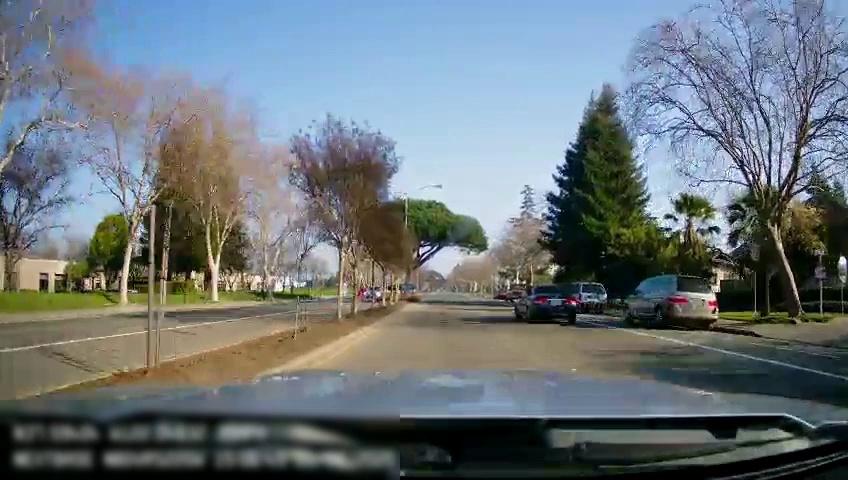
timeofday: Day
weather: Sunny
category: Drivable Space
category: Drivable Space
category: Vehicles | SUV
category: Vehicles | SUV
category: Vehicles | Car
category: Vehicles | Car
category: Lanes | Current Lane
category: Lanes | Opposite Lane